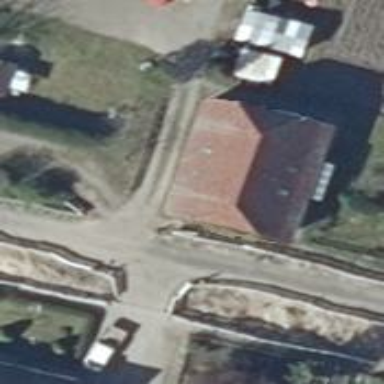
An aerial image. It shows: Driveway.